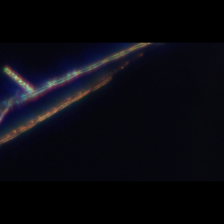
Taxon: Psuedo-nitzschia
Group: Diatoms